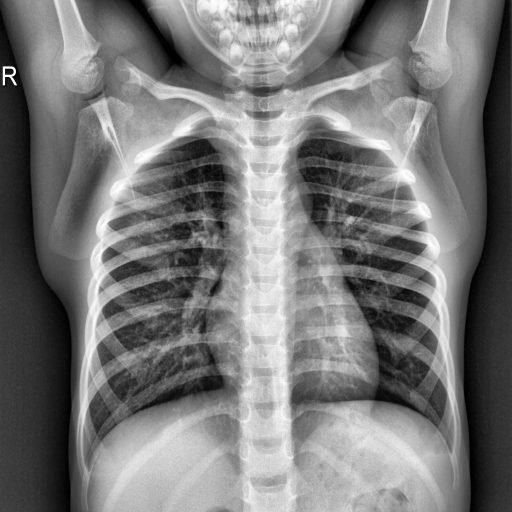
Finding: NORMAL